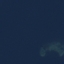
Land use / land cover: SeaLake